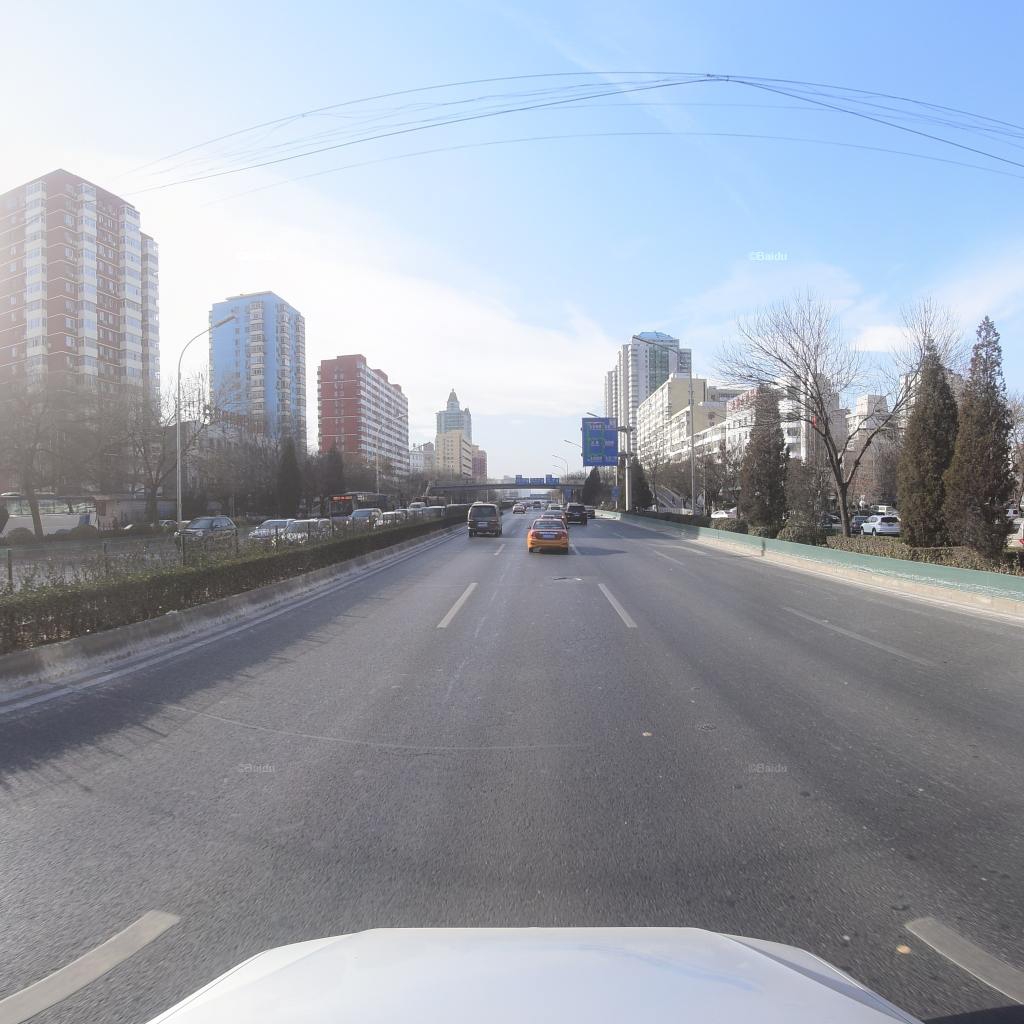
Region: Fengtai
Road damage annotations: manhole cover, transverse patch